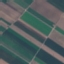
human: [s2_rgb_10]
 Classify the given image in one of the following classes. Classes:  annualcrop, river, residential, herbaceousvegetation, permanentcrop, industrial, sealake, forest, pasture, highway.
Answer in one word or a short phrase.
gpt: AnnualCrop